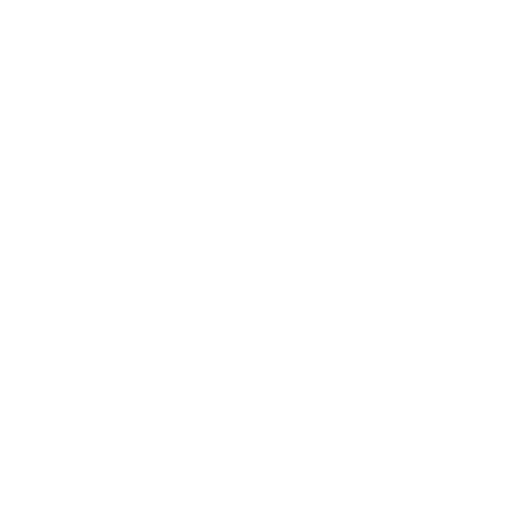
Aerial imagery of mountains in Nevada named Yucca Mountain containing shrub and evergreen forest